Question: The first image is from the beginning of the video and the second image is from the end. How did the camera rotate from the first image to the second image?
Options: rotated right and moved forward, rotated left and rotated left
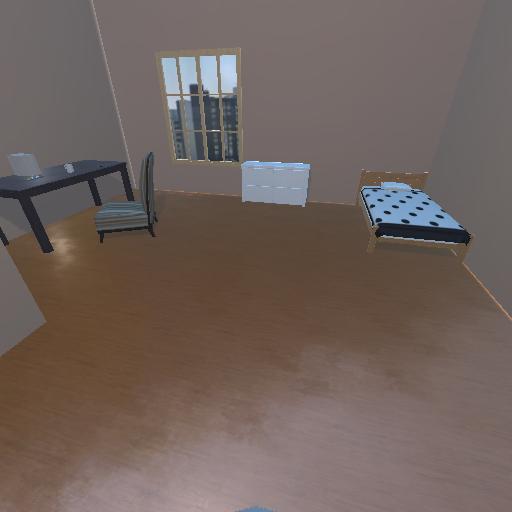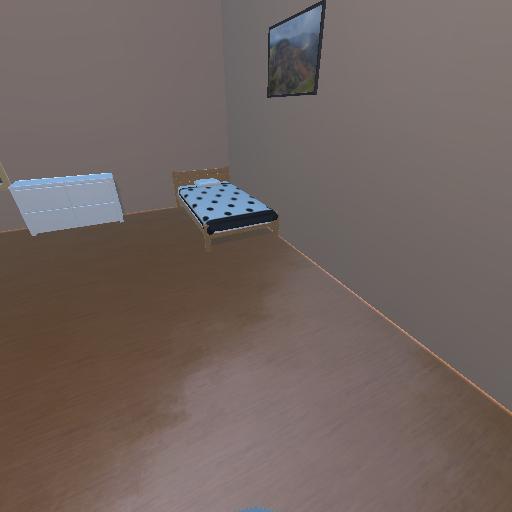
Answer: rotated right and moved forward